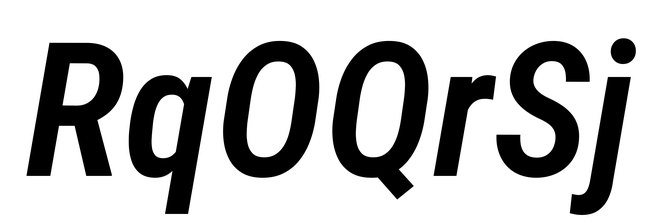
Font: Roboto-Italic_Condensed_SemiBold_Italic